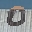
Label: 0